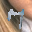
Label: 7